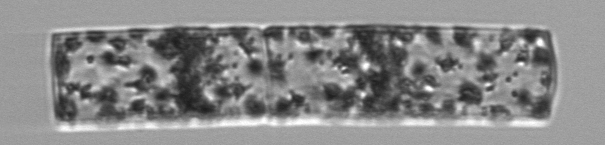
Label: Guinardia_flaccida